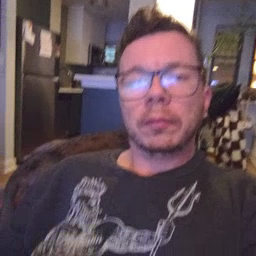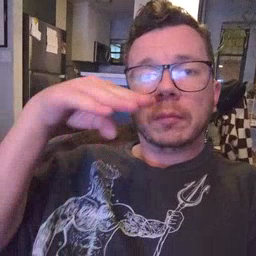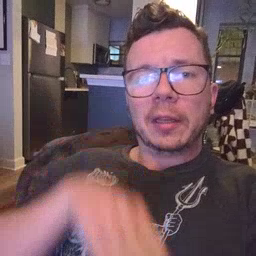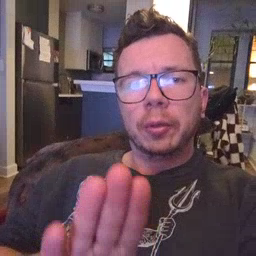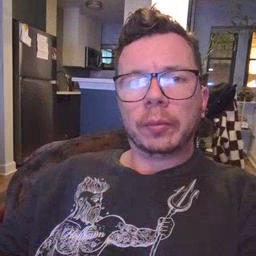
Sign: into